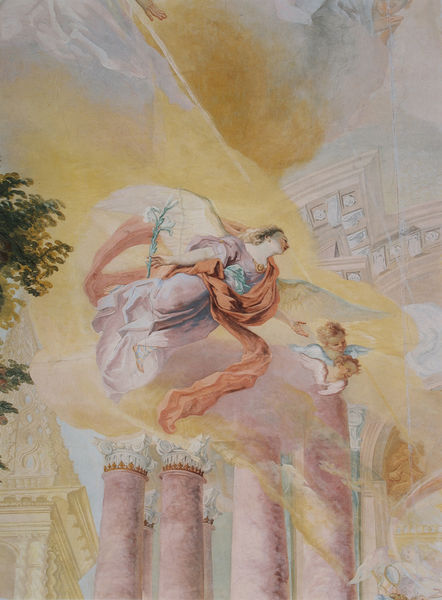
Titel: Die Menschwerdung des Herrn - Der Engel der Verkündigung naht sich in einer Wolke Maria
Künstler: Cosmas Damian Asam
Standort: Ingolstadt
Institution: Oratorium "Maria de Victoria"
Schlagwörter: baum, blau, blätter, flügel, gemälde, gott, hand, himmel, laub, umhang, weiß, wolken, aquarell, bäume, gelb, grün, äste, blume, brust, finger, frau, kleid, licht, orange, säule, säulen, türkis, zeichnung, gebäude, haus, rot, schal, schleier, tuch, wolke, malerei, blond, architektur, barock, falten, gesicht, hals, wind, zweige, kirche, sonne, gewand, mantel, decke, kind, blatt, pflanze, rosa, fliegen, kinder, stock, engel, putto, beine, farbig, bogen, stab, violett, kuppel, romantik, flattern, detail, wandgemälde, stuck, oben, unten, gewölbe, antike, schweben, entwurf, göttin, lilie, kapitelle, kapitell, götter, olymp, griechenland, auffahrt, tempel, kassetten, heilige, deckengemälde, fresko, wanderstock, lilien, putten, maria, marie, putti, schwebend, fresco, himmelfahrt, gotteshaus, martyrium, märtyrerin, mandorla, scheinarchitektur, dechengemälde, saüle, hummel, himmelsfahrt, himmelsstadt, kind#, schweben engel